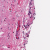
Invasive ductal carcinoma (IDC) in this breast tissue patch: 0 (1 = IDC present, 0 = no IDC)